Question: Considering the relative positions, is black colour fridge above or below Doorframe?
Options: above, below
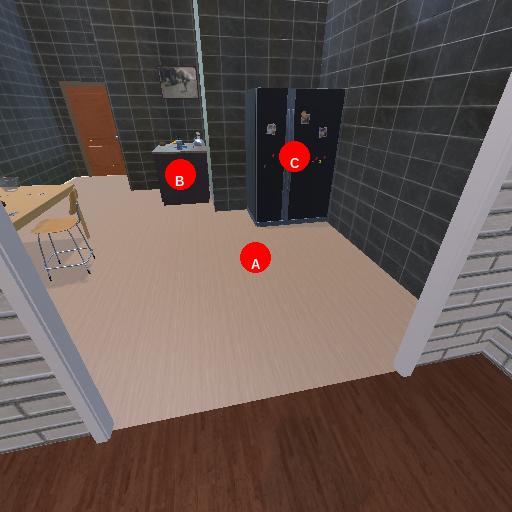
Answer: above